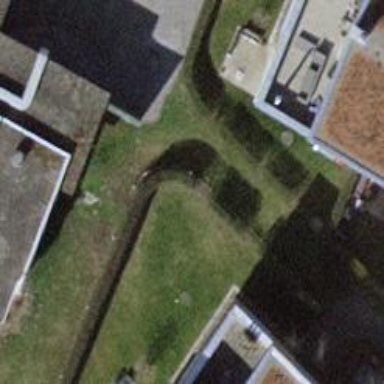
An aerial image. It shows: Hedge acting as barrier.